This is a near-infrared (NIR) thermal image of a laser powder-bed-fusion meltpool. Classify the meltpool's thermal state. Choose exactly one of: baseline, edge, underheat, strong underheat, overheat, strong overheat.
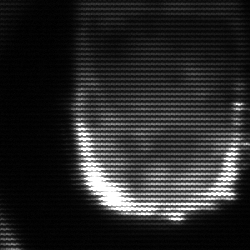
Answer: baseline